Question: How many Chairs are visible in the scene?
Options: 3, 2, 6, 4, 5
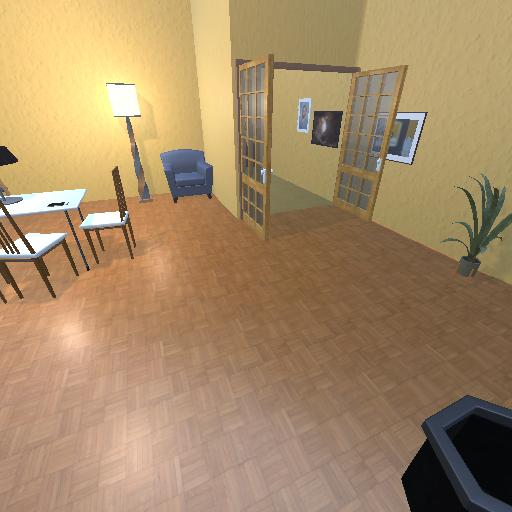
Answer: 3